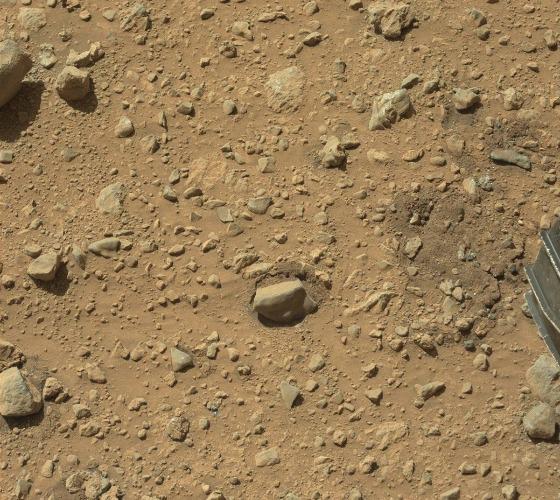
Terrain classes present: Background, Gravel / Sand / Soil, Rock, Shadow